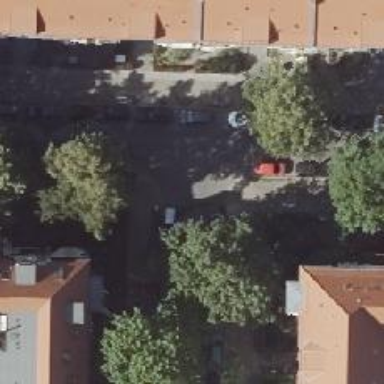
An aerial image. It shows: Residential road with separate sidewalks. Parking is available on both sides in parallel fashion.